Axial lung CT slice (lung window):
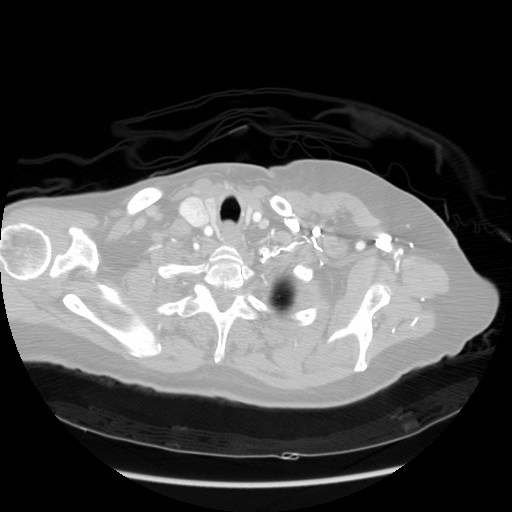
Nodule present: no